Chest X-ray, PA view. Patient: 10 years old, sex F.
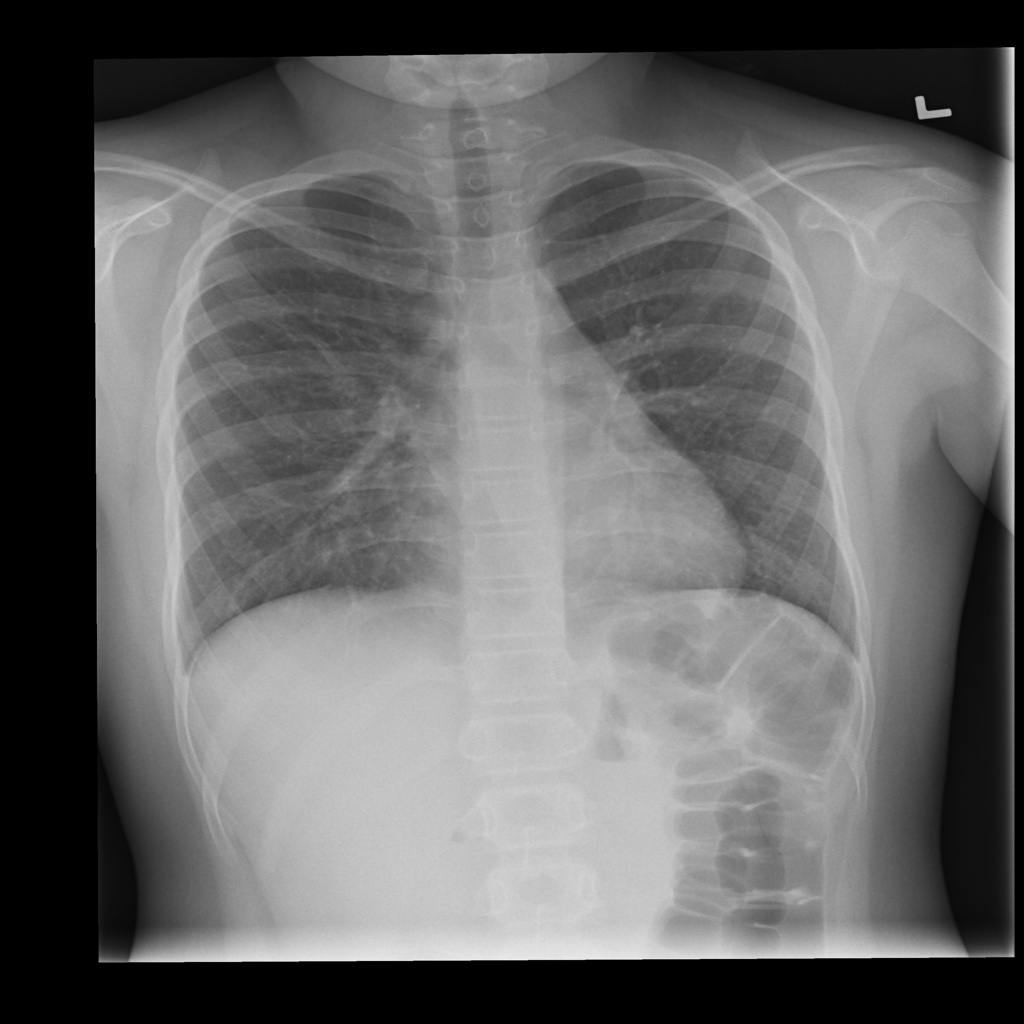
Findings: Infiltration